Question: I wonder if (and how) it's possible to change the icon location of the Spinner's selector icon. At this point I've got my spinner's width matching the parent (full screen) and then got the text centered. So at this moment, the text is centered but the selector icon is at the far right...
What I really want is the icon right next the the selected item. I've added a picture for clarification.

Thank you in advance.
Edit: I'd like the selector icon to be always next to selected item, the selected item can be variable from 5 to 15 characters. So the position of it should not be static but dynamic to follow the selected item of the spinner...
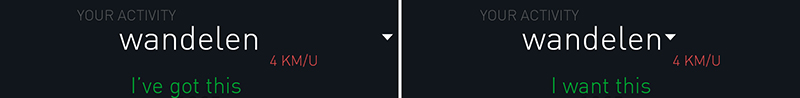
Answer: Option 1:
'''
<?xml version="1.0" encoding="utf-8"?>
<RelativeLayout xmlns:android="http://schemas.android.com/apk/res/android"
android:layout_width="match_parent"
android:layout_height="match_parent" >
<Spinner
android:id="@+id/spinner1"
android:layout_width="wrap_content"
android:layout_height="wrap_content"
android:layout_alignParentTop="true"
android:layout_centerHorizontal="true"
android:layout_marginLeft="48dp"
android:layout_marginRight="48dp" />
</RelativeLayout>
'''
Option 2:
'''
<LinearLayout
android:layout_width="match_parent"
android:layout_height="wrap_content" >
<Button
android:id="@+id/button1"
android:layout_width="0dp"
android:layout_height="wrap_content"
android:layout_weight="1"
android:visibility="invisible" />
<Spinner
android:id="@+id/spinner1"
android:layout_width="0dp"
android:layout_height="wrap_content"
android:layout_weight="4" />
<Button
android:id="@+id/button2"
android:layout_width="0dp"
android:layout_height="wrap_content"
android:layout_weight="1"
android:visibility="invisible" />
</LinearLayout>
'''
There can be a lot of other workarounds.
As you clarified in your comment, see <URL>